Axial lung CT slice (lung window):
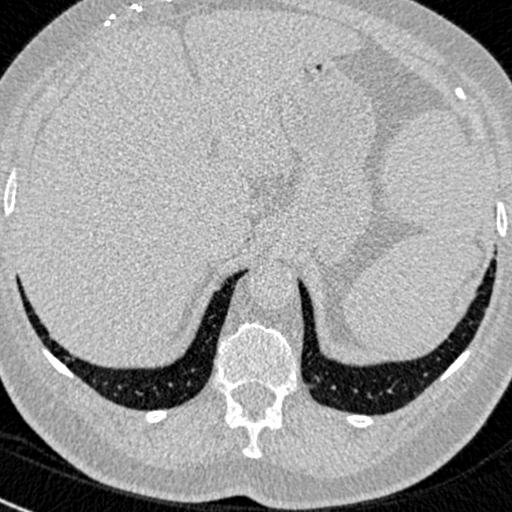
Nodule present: no